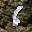
Label: 6